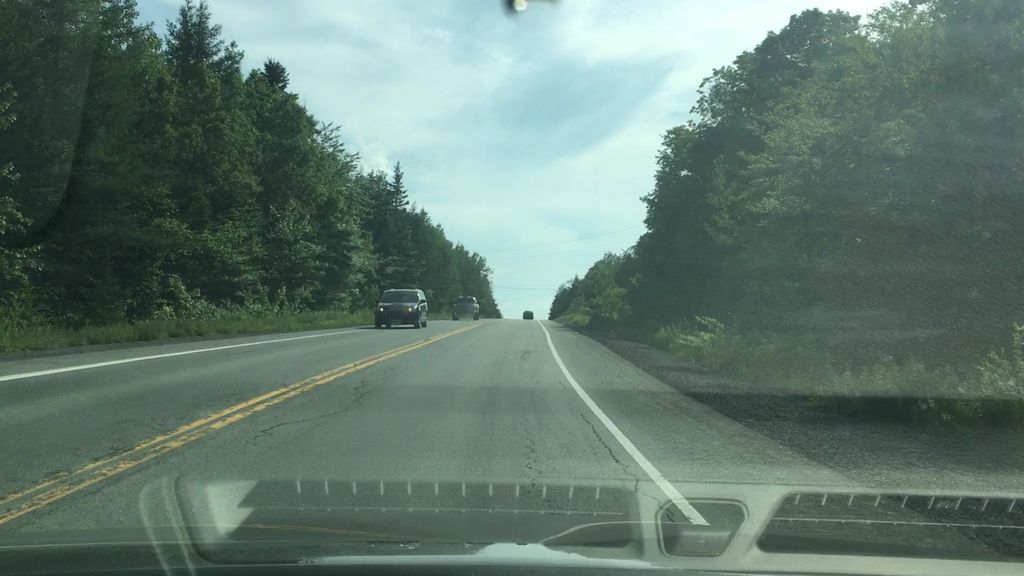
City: halifax